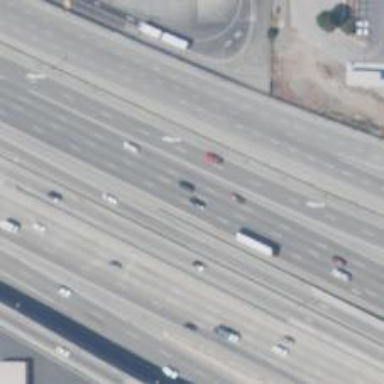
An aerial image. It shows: View of motorway.